Field crop: maize
Growth stage: 2
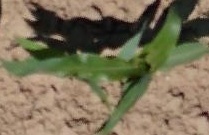
Species: maize